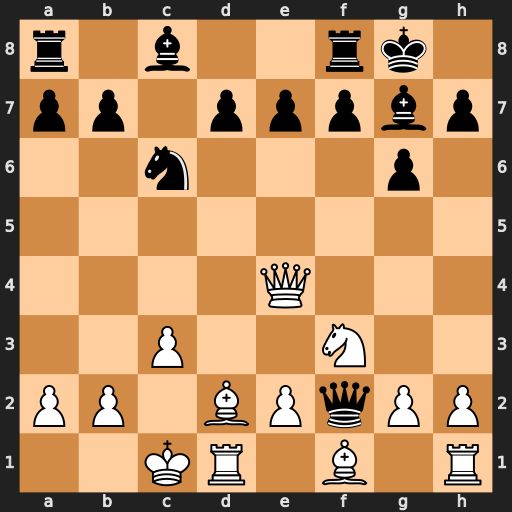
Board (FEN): r1b2rk1/pp1pppbp/2n3p1/8/4Q3/2P2N2/PP1BPqPP/2KR1B1R
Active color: w
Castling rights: -
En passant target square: -
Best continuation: Be3 Qxe3+ Qxe3